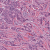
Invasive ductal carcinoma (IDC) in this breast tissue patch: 1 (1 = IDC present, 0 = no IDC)